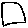
Label: square